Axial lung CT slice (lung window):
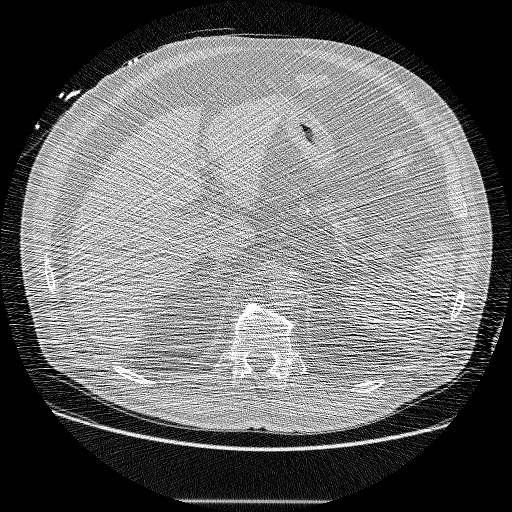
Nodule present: no